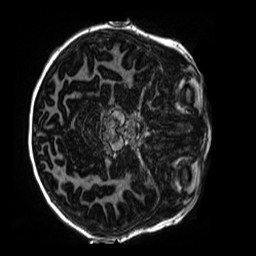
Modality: MP2RAGE
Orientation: axial
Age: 9
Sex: female
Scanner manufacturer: siemens
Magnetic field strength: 3 T
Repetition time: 4 s
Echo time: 0.00303 s